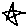
Label: star